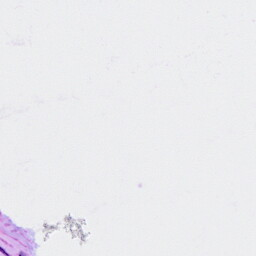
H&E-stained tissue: Ovarian